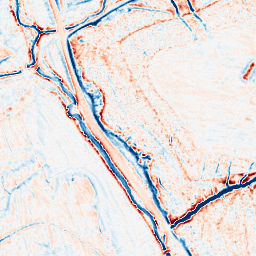
Category: edge_preserving
Decomposition family: anisotropic_diffusion
Decomposition parameters: iterations: 50
kappa: 100
gamma: 0.05
Upsampling method: linear_exact
Upsampling parameters: scale: 8
Upsampling scale: 8